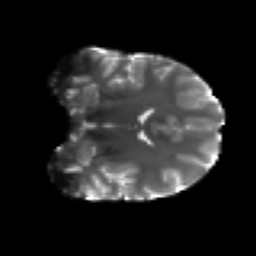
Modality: T2w
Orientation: coronal
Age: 28
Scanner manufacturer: siemens
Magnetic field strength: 3 T
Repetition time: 4.52 s
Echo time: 0.084 s